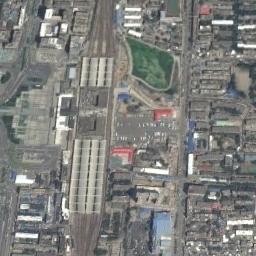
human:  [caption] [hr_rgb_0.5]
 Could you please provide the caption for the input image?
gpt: A well-equipped railway station in a crowded city .

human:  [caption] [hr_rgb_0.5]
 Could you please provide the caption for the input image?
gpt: The railway station is next to some buildings and grass .

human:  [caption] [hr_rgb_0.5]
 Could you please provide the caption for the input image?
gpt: Many buildings of different shapes are beside the railway station .

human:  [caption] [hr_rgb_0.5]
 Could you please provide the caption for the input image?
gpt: The railway station has some railways, Two buildings and a parking lot and a lake is next to the railway station .

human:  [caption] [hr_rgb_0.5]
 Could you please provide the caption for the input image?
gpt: There are many buildings around the railway station .